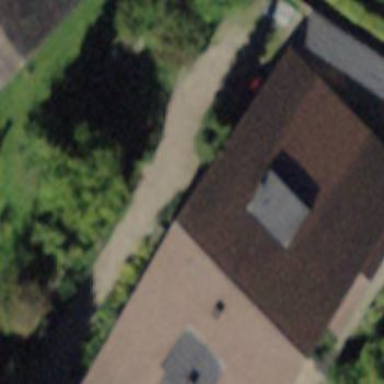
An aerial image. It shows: Residential building.